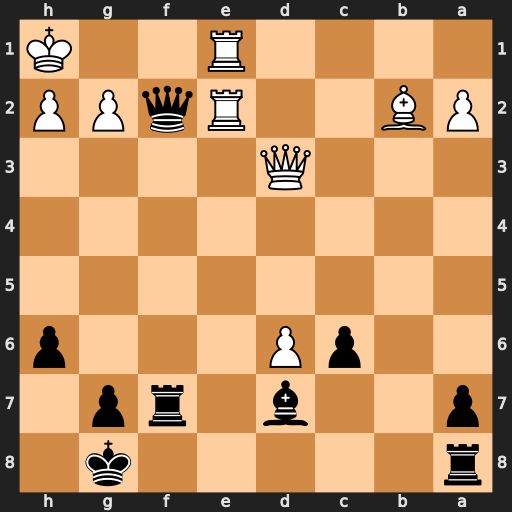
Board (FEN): r5k1/p2b1rp1/2pP3p/8/8/3Q4/PB2RqPP/4R2K
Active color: b
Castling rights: -
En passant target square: -
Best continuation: Qf1+ Rxf1 Rxf1#